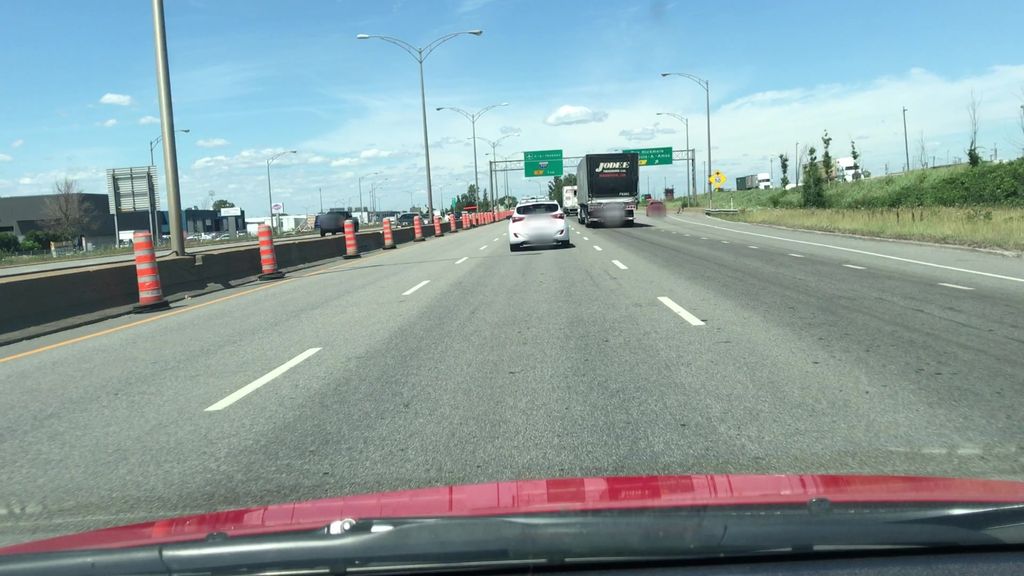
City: montreal